Field crop: maize
Growth stage: 2
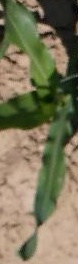
Species: maize